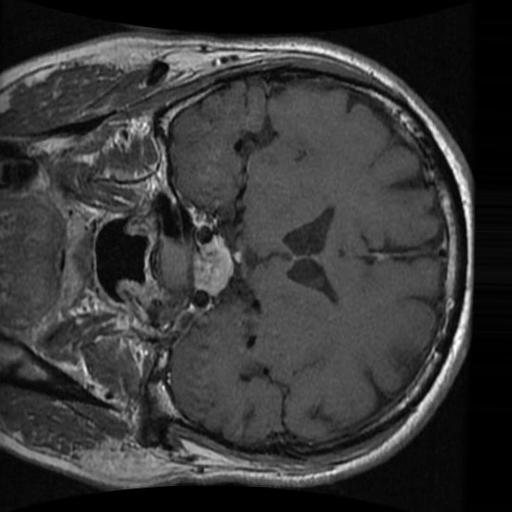
Label: brain_tumor